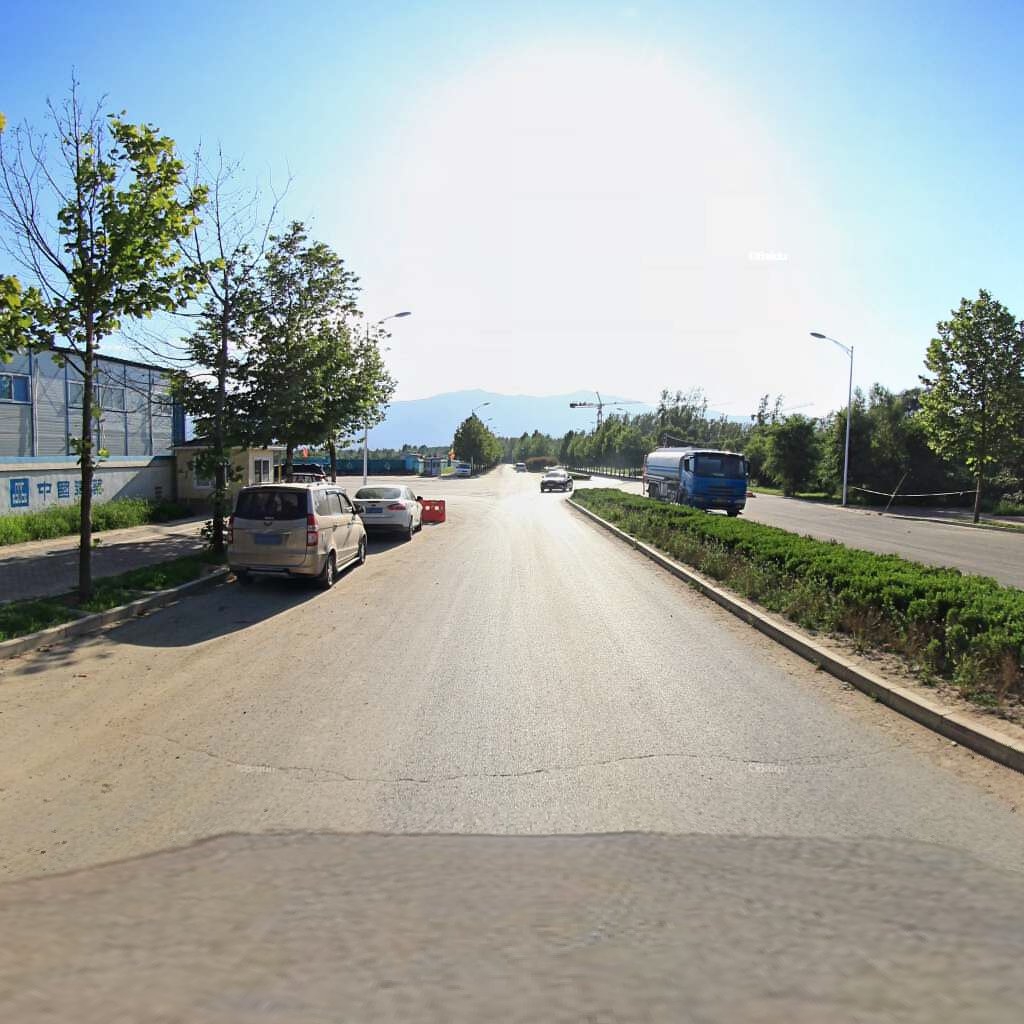
Region: Haidian
Road damage annotations: transverse crack